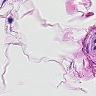
Metastatic tissue present: no